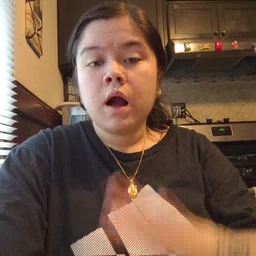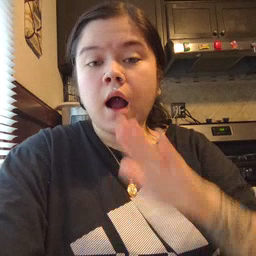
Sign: old